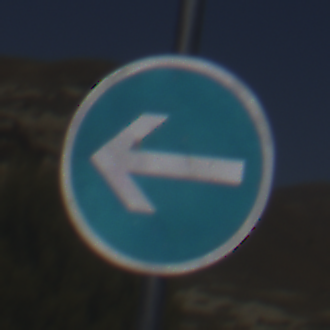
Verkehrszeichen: VorgeschriebeneFahrtrichtungHierLinks
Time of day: Midday
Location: Outdoor (Nature)
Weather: Clear
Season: NotSpecified
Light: Natural